Мост Вина — это линейный элемент с четырьмя контактами, поведение которого существенно зависит от частоты $f$ входного сигнала. Схема моста Вина показана на рисунке ниже.
Часть A. Инь и Ян (6.0 балла) Предположим, что известна ёмкость одного из конденсаторов (например, $C_2$) и сопротивления всех резисторов; также можно подстраивать сопротивление $R_4$ и частоту $f$ входного сигнала. Тогда при некоторых значениях $f$ и $R_4$ амплитуда выходного сигнала $U_{\rm{out}}$ становится равной нулю (мост сбалансирован). Это можно использовать для определения ёмкости $C_1$.
Выразите условие балансировки моста как соотношение между номиналами его элементов. При какой частоте $f_\mathrm{bal}$ происходит балансировка?
Часть B. Частотный фильтр (4.0 балла) Далее будем рассматривать мост Вина, в котором $C_1=C_2$, $R_1=R_2$ и $R_4=2R_3$. Исследуем для начала такую важную характеристику, как моста $H(f)\equiv\left|\dfrac{U_\text{out}}{U_\text{in}}\right|$, где $U_\text{out}$ и $U_\text{in}$ — комплексные амплитуды входного и выходного сигналов, а $f$ — частота входного сигнала.
как можно точнее найдите ёмкости выданных вам конденсаторов. Оцените погрешность полученных ответов.
Найдите передаточную функцию моста Вина $H(f)$. При какой частоте $f_0$ эта функция имеет особенность? На какую величину $H_\infty$ передаточная функция выходит в пределе больших и малых частот?
Соберите частотный фильтр из имеющегося у вас оборудования. Подав на вход синусоидальный сигнал, найдите минимальную экспериментально достижимую величину передаточной функции $H_{\text{exp}\,\text{min}}$. Если на произвольный нелинейный элемент подать синусоидальное напряжение частотой $f$, на выходе получается сигнал, представляющий собой сумму синусоидальных сигналов с частотой $nf$, $n\in\mathbb N$ (и, может быть, постоянной компоненты). Компонента с $n=1$ называется , а компоненты с $n\ge2$ называются .
Предложите метод, позволяющий отфильтровать постоянную компоненту и несущую гармонику сигнала диода и найдите относительную амплитуду $\dfrac{U_\text{high}}{U_\text{in}}$ высших гармоник. Оцените погрешность, используя результат предыдущего пункта.
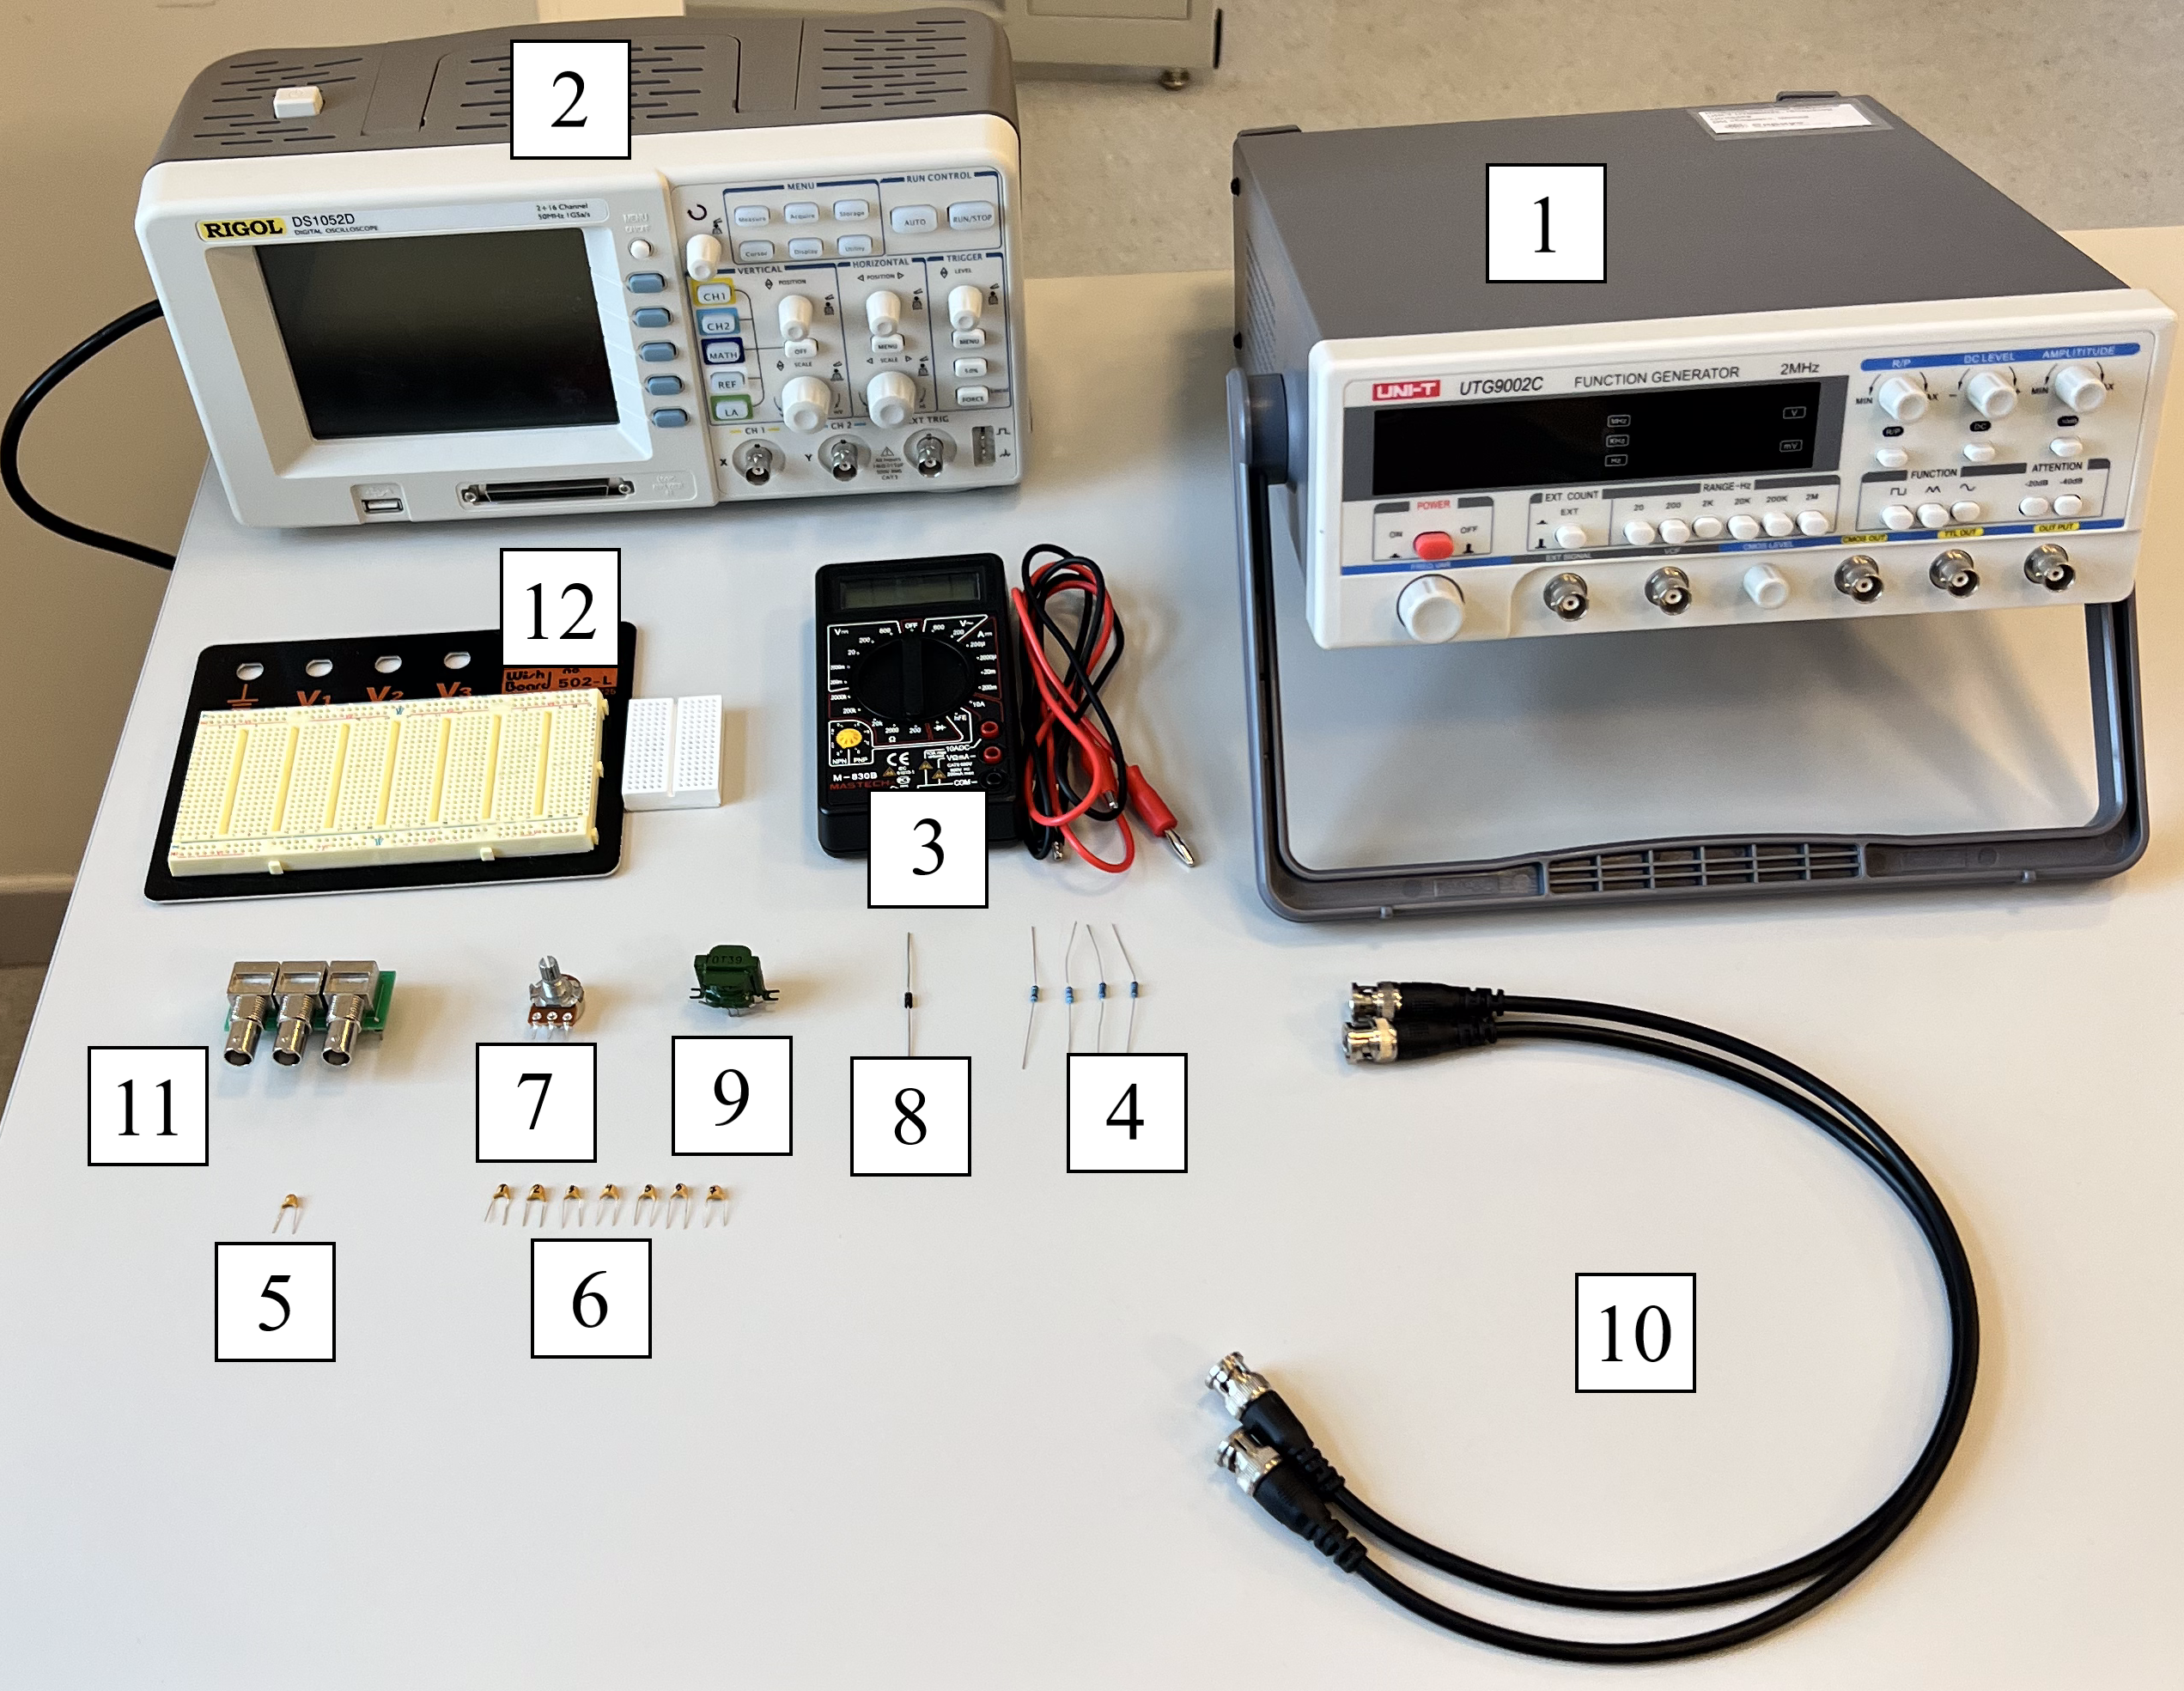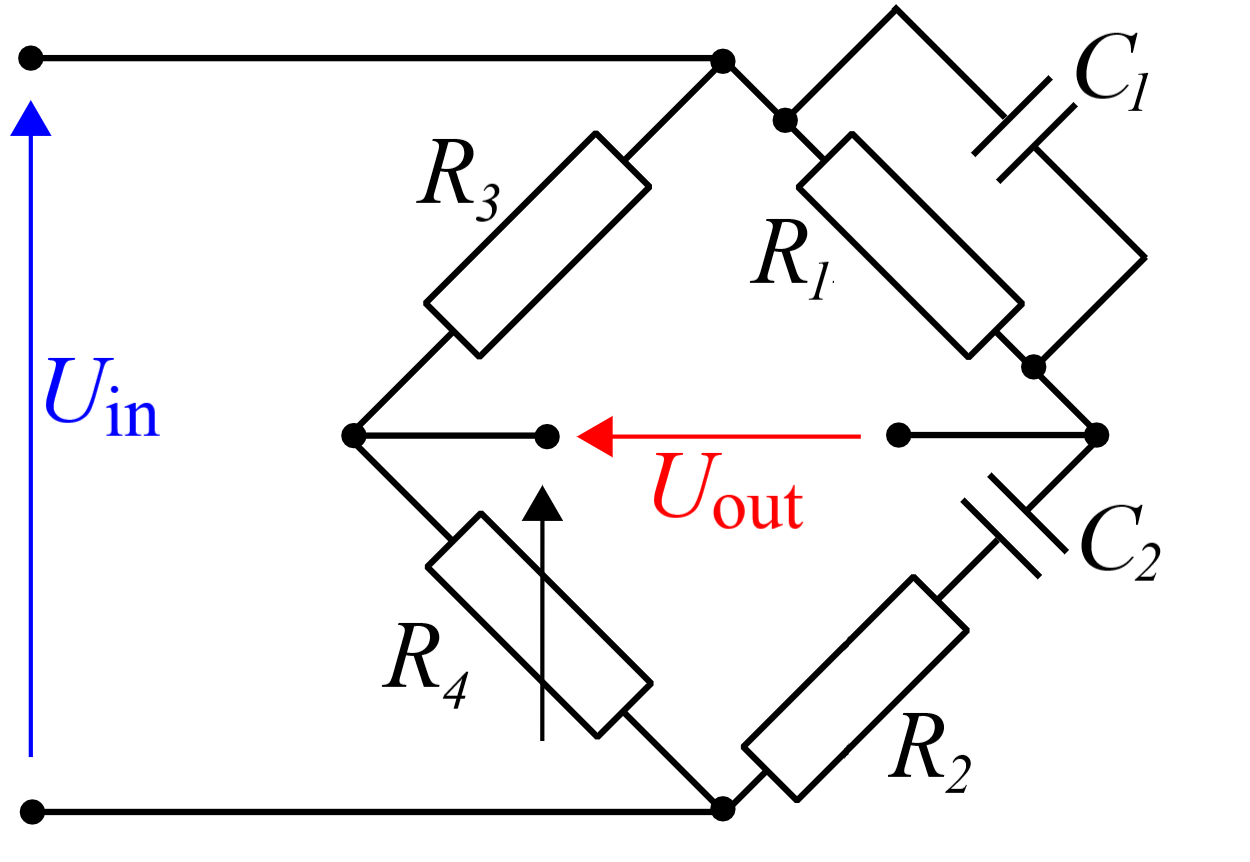
Выразите условие балансировки моста как соотношение только между номиналами его элементов. При какой частоте $f_\mathrm{bal}$ происходит балансировка?
Ответ: \[\frac{C_1}{C_2}=\frac{R_4}{R_3}-\frac{R_2}{R_1}\\f_\text{bal}=\frac1{2\pi}\frac1{\sqrt{R_1R_2C_1C_2}}\]

С помощью моста Вина как можно точнее найдите ёмкости выданных вам конденсаторов. Оцените погрешность полученных ответов. Примечание: Поскольку «земля» генератора и осциллографа общие, то при подключении приборов в схему напрямую, один из компонентов моста Вина будет фактически исключен из цепи (два его вывода будут иметь одинаковый потенциал). Чтобы решить эту проблему необходимо использовать трансформатор. Одну его обмотку необходимо подключить к мосту Вина, а со второй обмотки снимать данные на осциллографе. Примечание: Трансформатор втыкайте только в маленькую макетную плату, поскольку его ножки могут повредить контакты большой!

 Номиналы резисторов — $1.00\pm0.01~кОм\times2$, $2.00\pm0.02~кОм$ и $22.0\pm0.5~Ом$. Для более точного определения ёмкостей имеет смысл увеличить частное $\frac{R_4}{R_3}$ и уменьшить $\frac{R_2}{R_1}$ $\implies$ $R_1=2~кОм$, $R_2=22~Ом$, $R_3=1~кОм$. Тогда погрешностью слагаемого $\frac{R_2}{R_1}$ можно будет фактически пренебречь.Мост Вина, собранный таким образом, позволяет измерить ёмкости конденсаторов $1-6$. Для измерения ёмкости конденсатора $7$ можно подключить оставшийся резистор $1~кОм$ последовательно с реостатом. Результаты измерений приведены в таблице ниже.Для более точного измерения малых ёмкостей можно использовать и другие сборки моста, к примеру, взять $R_3=2~кОм$.

Ответ:

№ конденсатора1234567Ёмкость $C$, нФ102148208302424664954Погрешность $\Delta C$, нФ34611141926
Решение: Номиналы резисторов — $1.00\pm0.01~кОм\times2$, $2.00\pm0.02~кОм$ и $22.0\pm0.5~Ом$. Для более точного определения ёмкостей имеет смысл увеличить частное $\frac{R_4}{R_3}$ и уменьшить $\frac{R_2}{R_1}$ $\implies$ $R_1=2~кОм$, $R_2=22~Ом$, $R_3=1~кОм$. Тогда погрешностью слагаемого $\frac{R_2}{R_1}$ можно будет фактически пренебречь.Мост Вина, собранный таким образом, позволяет измерить ёмкости конденсаторов $1-6$. Для измерения ёмкости конденсатора $7$ можно подключить оставшийся резистор $1~кОм$ последовательно с реостатом. Результаты измерений приведены в таблице ниже.Для более точного измерения малых ёмкостей можно использовать и другие сборки моста, к примеру, взять $R_3=2~кОм$. | № конденсатора | 1 | 2 | 3 | 4 | 5 | 6 | 7 | | --- | --- | --- | --- | --- | --- | --- | --- | | Ёмкость $C$, нФ | 102 | 148 | 208 | 302 | 424 | 664 | 954 | | Погрешность $\Delta C$, нФ | 3 | 4 | 6 | 11 | 14 | 19 | 26 |
Ответ: | № конденсатора | 1 | 2 | 3 | 4 | 5 | 6 | 7 | | --- | --- | --- | --- | --- | --- | --- | --- | | Ёмкость $C$, нФ | 102 | 148 | 208 | 302 | 424 | 664 | 954 | | Погрешность $\Delta C$, нФ | 3 | 4 | 6 | 11 | 14 | 19 | 26 | Ответ: № конденсатора1234567Ёмкость $C$, нФ102148208302424664954Погрешность $\Delta C$, нФ34611141926

Найдите передаточную функцию моста Вина $H(f)$. При какой частоте $f_0$ эта функция имеет особенность? На какую величину $H_\infty$ передаточная функция выходит в пределе больших и малых частот?
Ответ: \[H(f)=\frac13\frac{\left|1-\Omega^2\right|}{\sqrt{\left(1-\Omega^2\right)^2+9\Omega^2}},\quad\Omega=2\pi fR_1C_1\\f_0=\frac1{2\pi R_1C_1},\quad H_\infty=\frac13\]

Соберите частотный фильтр из имеющегося у вас оборудования. Подав на вход синусоидальный сигнал, найдите минимальную экспериментально достижимую величину передаточной функции $H_{\text{exp}\,\text{min}}$.
Решение: Единственный способ собрать требуемый мост — использовать $C_1=C_0$ и реостат в качестве $R_3$ и $R_4$. Стоит отметить, что при минимизации передаточной функции напряжение на осциллографе будет колебаться с частотой, в 2 раза превышающей входную. Таким образом, реальная передаточная функция моста вина ограничена нелинейными эффектами.
Ответ: \[H_{\text{exp}\,\text{min}}=0.02\ldots0.03\]

Предложите метод, позволяющий отфильтровать постоянную компоненту и несущую гармонику сигнала диода и найдите относительную амплитуду $\dfrac{U_\text{high}}{U_\text{in}}$ высших гармоник. Оцените погрешность, используя результат предыдущего пункта. Подсказка: Можете считать, что передаточная функция моста Вина выходит на константу достаточно быстро. Учтите, что передаточная функция трансформатора не обязательно равна $1$!

 Настроив генератор на частоту $f_0$, мы можем отфильтровать несущую гармонику.  Постоянная компонента исчезает, поскольку для подключения осциллографа используется трансформатор.Измерим относительную амплитуду сигнала на осциллографе (частота этого сигнала должна быть равна $2f_0$), $\dfrac{U_\text{out}}{U_\text{in}}\sim0.08$. Измерим передаточную функцию трансформатора на частоте $f_0$, подключив его напрямую к источнику. Получим $H_\text{trans}\approx0.5$. Передаточная функция моста Вина по условию $=1/3$. Тогда\[\frac{U_\text{high}}{U_\text{in}}=\frac3{H_\text{trans}}\frac{U_\text{out}}{U_\text{in}}\sim0.5,\quad\Delta\left(\frac{U_\text{high}}{U_\text{in}}\right)=\frac{3H_{\text{exp}\,\text{min}}}{H_\text{trans}}\sim0.1\]

Ответ:

 \[\frac{U_\text{high}}{U_\text{in}}=0.5\pm0.1\]
Решение: Настроив генератор на частоту $f_0$, мы можем отфильтровать несущую гармонику. Постоянная компонента исчезает, поскольку для подключения осциллографа используется трансформатор.Измерим относительную амплитуду сигнала на осциллографе (частота этого сигнала должна быть равна $2f_0$), $\dfrac{U_\text{out}}{U_\text{in}}\sim0.08$. Измерим передаточную функцию трансформатора на частоте $f_0$, подключив его напрямую к источнику. Получим $H_\text{trans}\approx0.5$. Передаточная функция моста Вина по условию $=1/3$. Тогда\[\frac{U_\text{high}}{U_\text{in}}=\frac3{H_\text{trans}}\frac{U_\text{out}}{U_\text{in}}\sim0.5,\quad\Delta\left(\frac{U_\text{high}}{U_\text{in}}\right)=\frac{3H_{\text{exp}\,\text{min}}}{H_\text{trans}}\sim0.1\]
Ответ: \[\frac{U_\text{high}}{U_\text{in}}=0.5\pm0.1\]
Темы:
E, Цепи, Сборы XY, Y, 2023